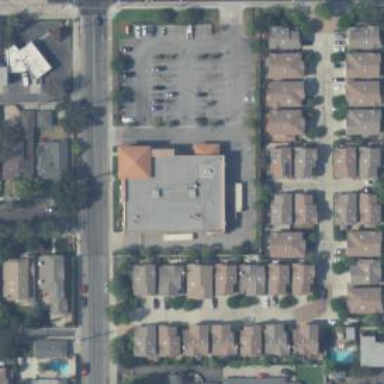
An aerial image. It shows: Pharmacy providing healthcare services.